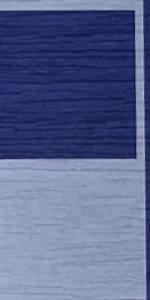
Label: Empty